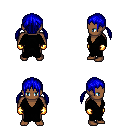
a pixel art fantasy rpg character, male body template, human, dark skin, black robe, white pants, blue twin-tailed hairstyle, gold gloves, four views (front, back, left, right), 2x2 character sprite sheet, small pixel art, hard edges, no anti-aliasing